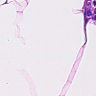
Metastatic tissue present: no